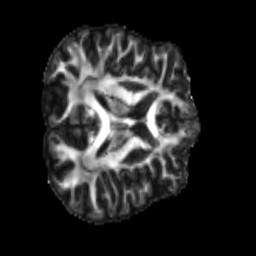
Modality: FA
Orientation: axial
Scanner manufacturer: siemens
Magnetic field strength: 3 T
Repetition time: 4 s
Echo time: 0.0594 s